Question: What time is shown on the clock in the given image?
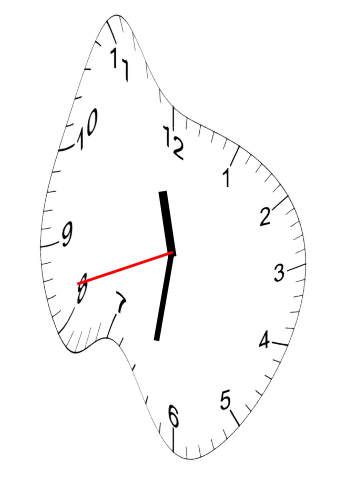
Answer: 11:31:42